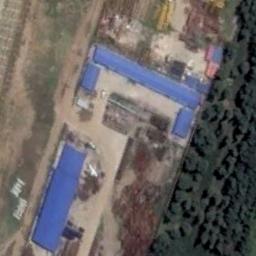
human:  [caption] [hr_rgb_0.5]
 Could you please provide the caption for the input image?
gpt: The industrial area with some blue workshops is next to a forest .

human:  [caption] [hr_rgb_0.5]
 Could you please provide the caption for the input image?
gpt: Many houses of different shapes are in the industrial area .

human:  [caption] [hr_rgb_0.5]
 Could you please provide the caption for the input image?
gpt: In an industrial area there are factories and roads, There are some materials stacked in the open air, There are large green areas and wasteland .

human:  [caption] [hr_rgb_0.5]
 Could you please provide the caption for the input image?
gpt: There are many buildings of different sizes in the industrial area .

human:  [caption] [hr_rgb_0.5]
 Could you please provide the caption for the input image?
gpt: There are many green trees beside some blue buildings on the industrial area .